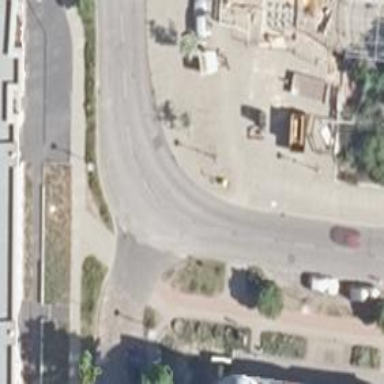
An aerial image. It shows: Footway.